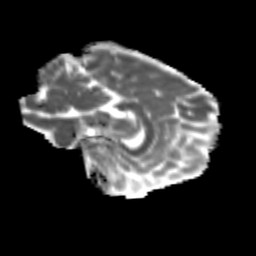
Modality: MD
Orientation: sagittal
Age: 31
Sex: female
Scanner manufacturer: siemens
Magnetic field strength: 3 T
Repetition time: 3.5 s
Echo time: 0.113 s